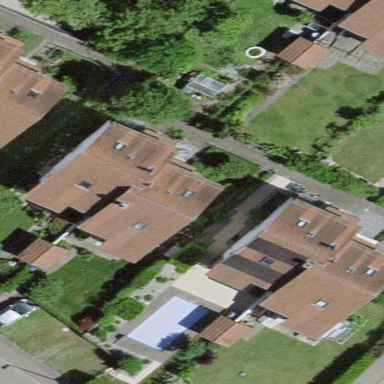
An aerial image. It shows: Semidetached house.